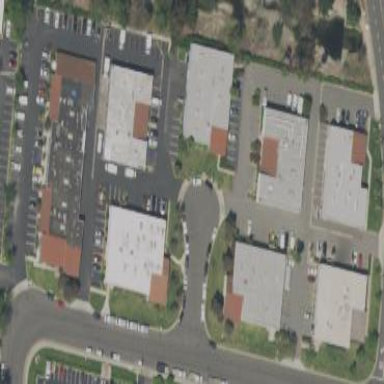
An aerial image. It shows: Commercial area.